Interaction volume radius: 5 \u00c5
Interaction volume height: 25 \u00c5
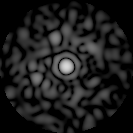
Disorder parameter: 0.8394